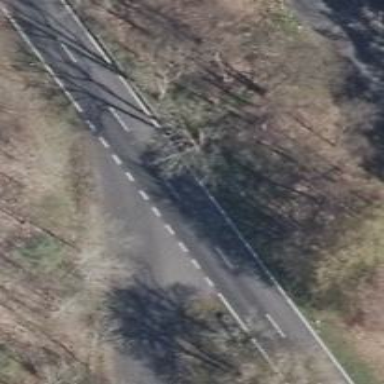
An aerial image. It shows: Primary road with asphalt surface.